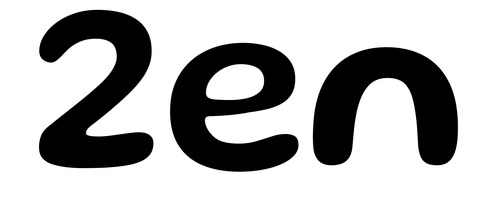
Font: Gluten_Medium